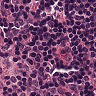
Metastatic tissue present: no